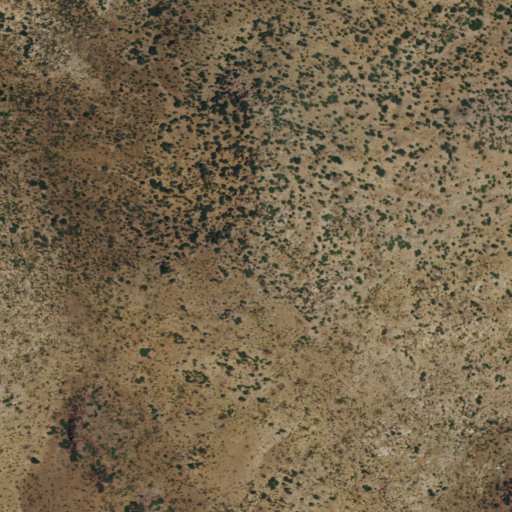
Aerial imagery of mountain in Nevada named Diamond Peak containing shrub, grassland, and evergreen forest